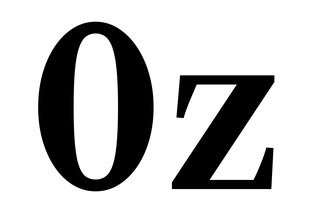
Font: LibreCaslonText_SemiBold